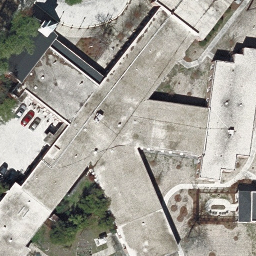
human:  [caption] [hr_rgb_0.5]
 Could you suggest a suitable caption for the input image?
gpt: There is a pentagonal building .

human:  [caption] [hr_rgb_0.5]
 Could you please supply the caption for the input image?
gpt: There is a pentagonal building with grey roofs .

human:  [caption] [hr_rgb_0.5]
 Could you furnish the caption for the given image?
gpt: Some buildings with grey roof .

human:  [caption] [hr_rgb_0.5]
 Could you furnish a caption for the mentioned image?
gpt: There are some building with grey roofs .

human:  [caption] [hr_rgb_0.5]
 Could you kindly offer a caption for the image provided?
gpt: A pentagonal building with grey roofs .